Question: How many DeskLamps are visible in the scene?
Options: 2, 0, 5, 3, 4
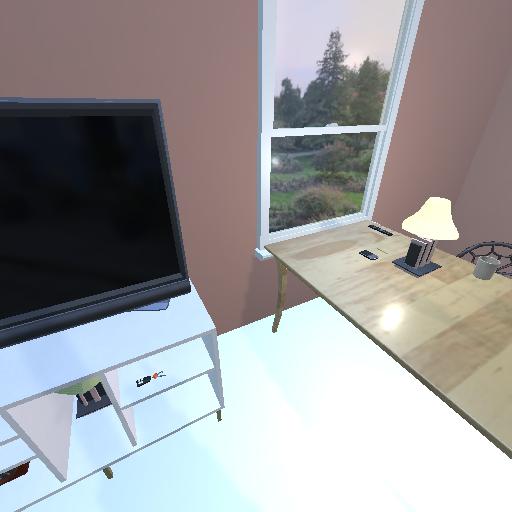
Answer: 2